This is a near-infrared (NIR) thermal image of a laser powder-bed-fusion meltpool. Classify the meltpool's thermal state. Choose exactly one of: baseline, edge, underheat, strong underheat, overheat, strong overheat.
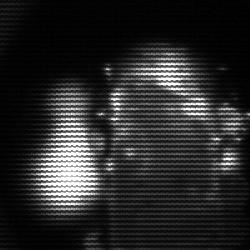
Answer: strong underheat